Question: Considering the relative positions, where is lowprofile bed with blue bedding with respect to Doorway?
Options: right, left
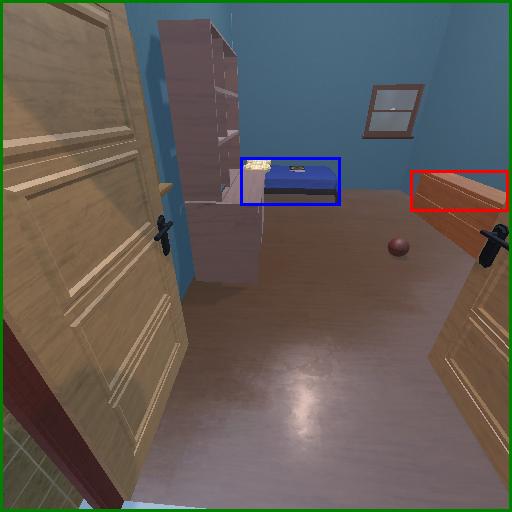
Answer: right